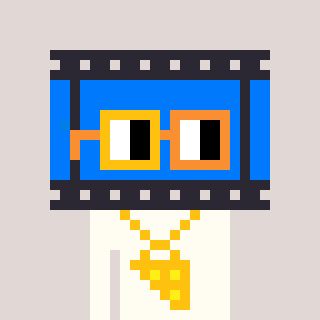
a pixel art character with square yellow and orange glasses, a film strip-shaped head and a grayscale-colored body on a warm background